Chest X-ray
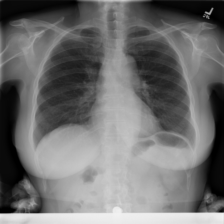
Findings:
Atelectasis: negative
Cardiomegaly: negative
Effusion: negative
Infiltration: negative
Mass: negative
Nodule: negative
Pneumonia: negative
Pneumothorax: negative
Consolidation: negative
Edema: negative
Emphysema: negative
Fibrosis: negative
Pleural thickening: negative
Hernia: negative